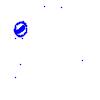
Particle: electron